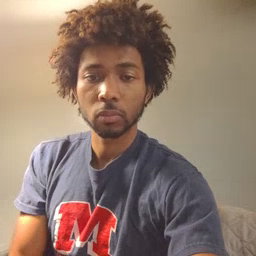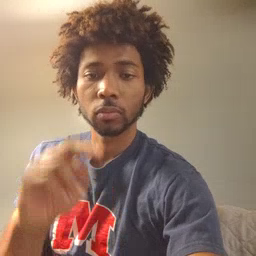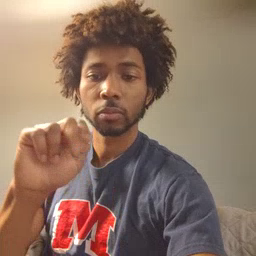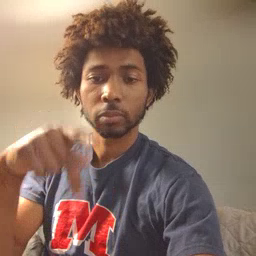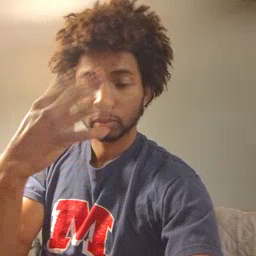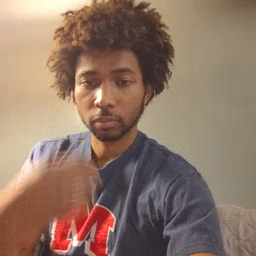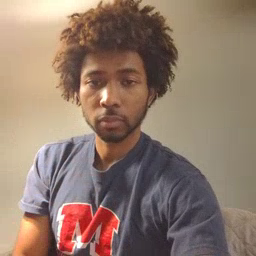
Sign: nap